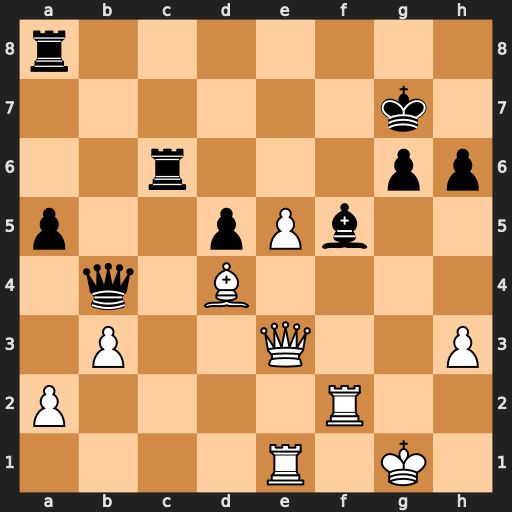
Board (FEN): r7/6k1/2r3pp/p2pPb2/1q1B4/1P2Q2P/P4R2/4R1K1
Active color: w
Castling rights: -
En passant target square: -
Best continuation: e6+ Kh7 Qe5 Qxe1+ Qxe1